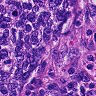
Metastatic tissue present: yes